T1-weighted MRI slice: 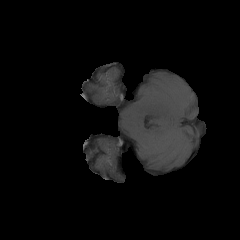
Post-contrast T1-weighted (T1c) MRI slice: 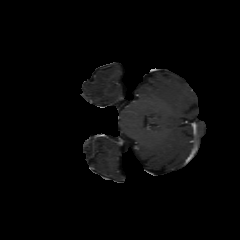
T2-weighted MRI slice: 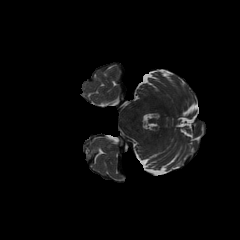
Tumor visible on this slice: no